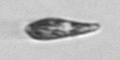
Label: Euglena